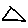
Label: triangle